Aerial crown-view tile of a tropical tree (Barro Colorado Island, Panama), acquired 20240813:
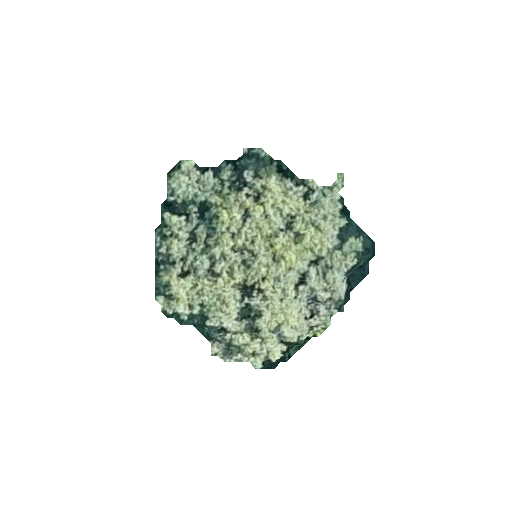
Species: Apeiba tibourbou
GBIF accepted scientific name: Apeiba tibourbou
Crown area: 51.41 m²